八年级 · 解析几何
如图, 在平面直角坐标系中, $O$ 是坐标原点, 在 $\triangle O A B$ 中, $A O=A B, A C \perp O B$于点 $C$, 点 $A$ 在反比例函数 $y=\frac{k}{x}(k \neq 0)$ 的图象上, 若 $O B=4, A C=3$, 则 $k$的值为 \$ \qquad \$ .

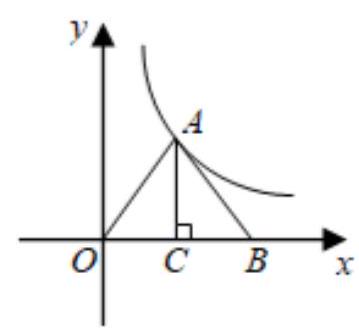
答案: 6
解析: $\because A O=A B, A C \perp O B$,

$\therefore O C=B C=2$,

$\because A C=3$,

$\therefore A(2,3)$,

把 $A(2,3)$ 代入 $y=\frac{k}{x}$, 可得 $k=6$,

故答案为 6 .